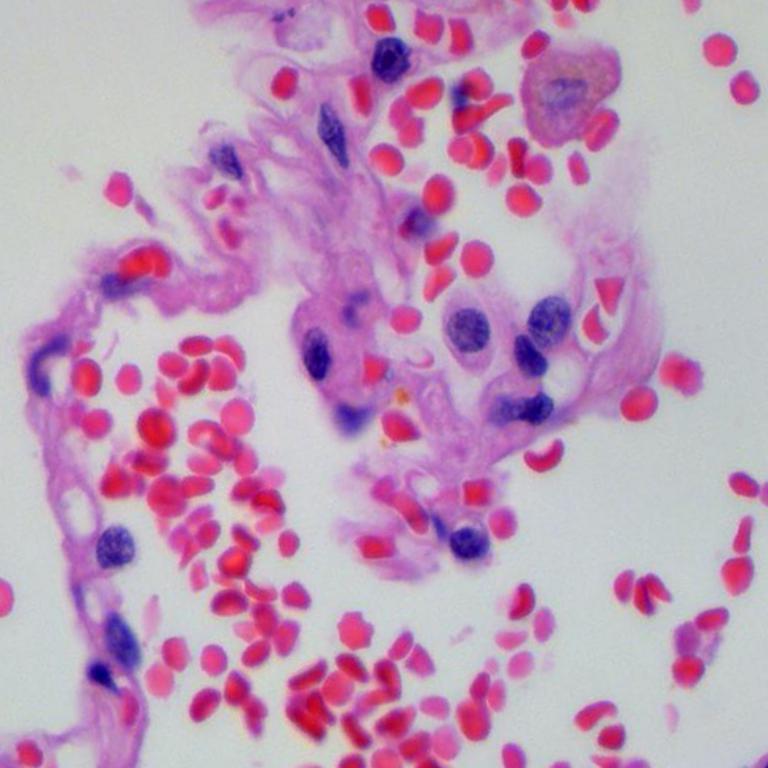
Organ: lung
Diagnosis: benign